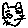
Label: cat